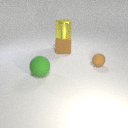
small brown rubber sphere to the right of large green rubber sphere